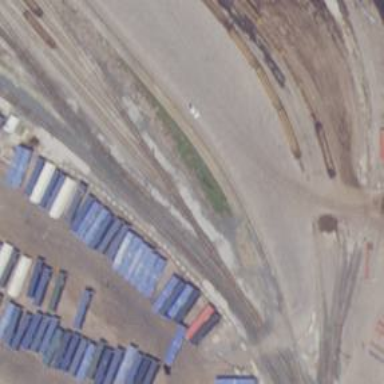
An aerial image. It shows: Railway yard.